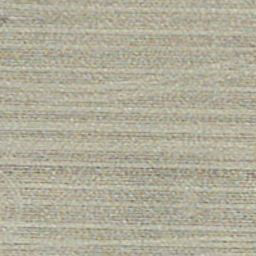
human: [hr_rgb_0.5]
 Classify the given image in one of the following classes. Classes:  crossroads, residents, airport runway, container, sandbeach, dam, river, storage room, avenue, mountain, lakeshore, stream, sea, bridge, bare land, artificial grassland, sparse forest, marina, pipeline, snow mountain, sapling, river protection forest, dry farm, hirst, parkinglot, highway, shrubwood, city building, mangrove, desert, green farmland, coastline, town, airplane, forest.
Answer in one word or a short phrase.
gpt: dry farm